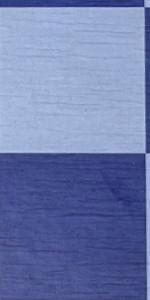
Label: Empty